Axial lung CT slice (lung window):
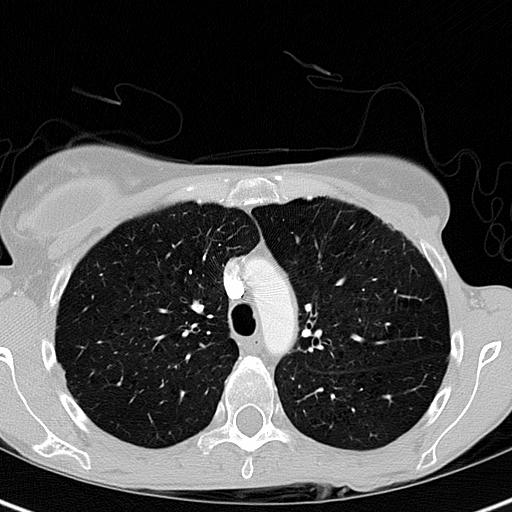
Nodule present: no